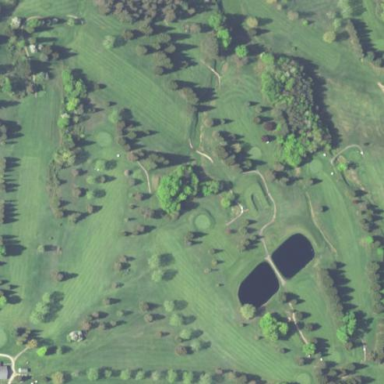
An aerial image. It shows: Golf course surrounded by greenery.